Chest X-ray. View position: AP
Patient age: 51
Patient sex: M
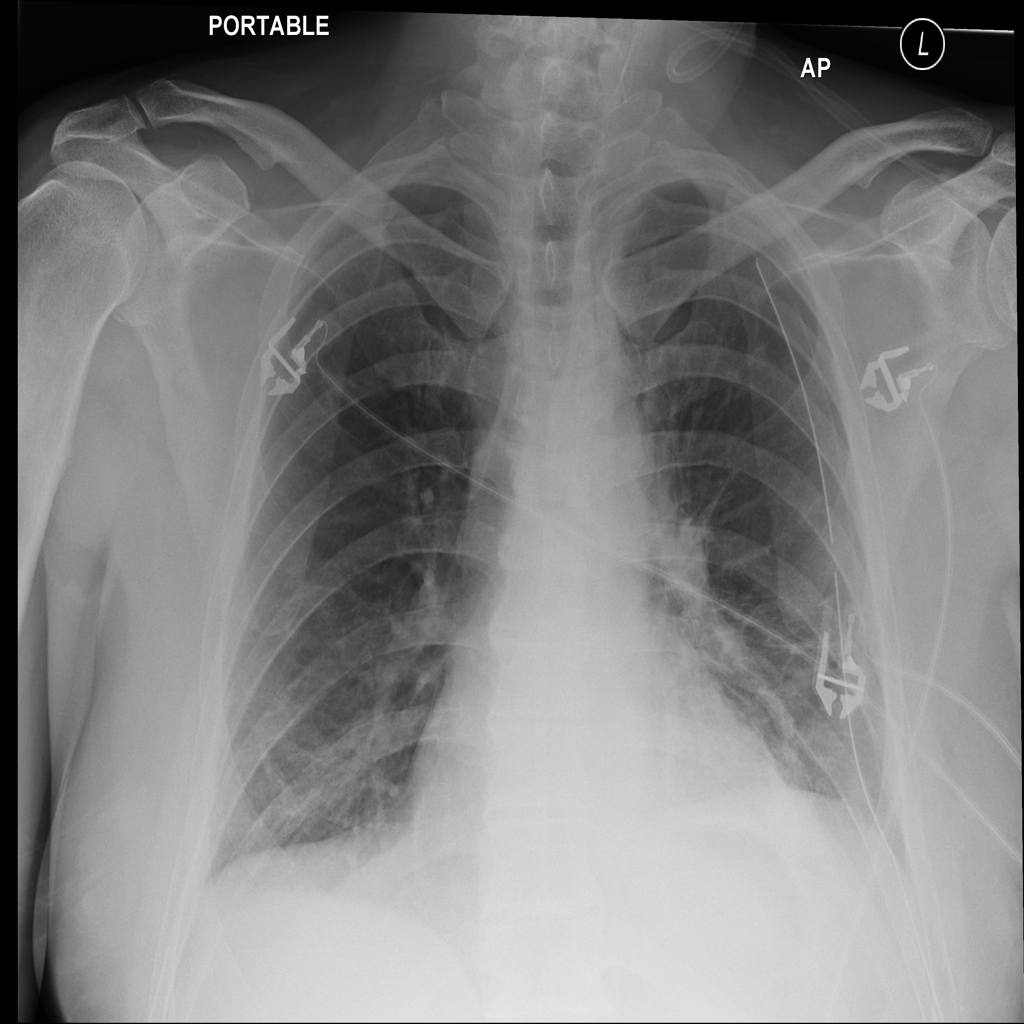
Finding: Pneumothorax